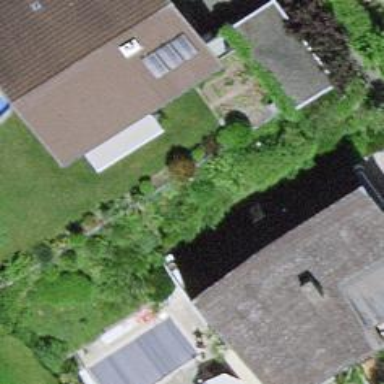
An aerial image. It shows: Simple house.